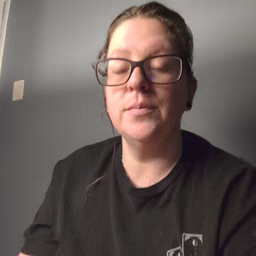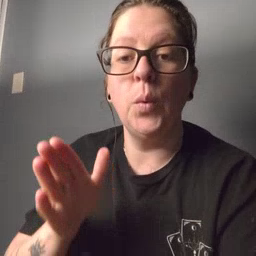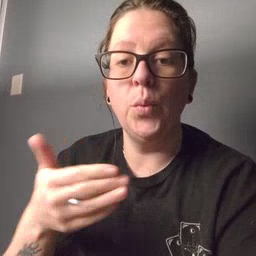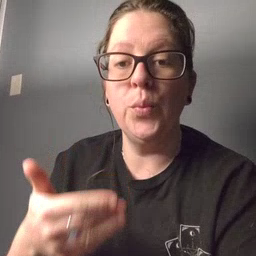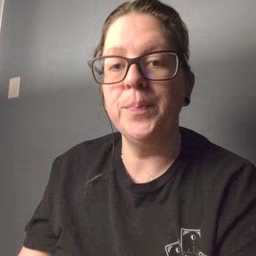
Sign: room